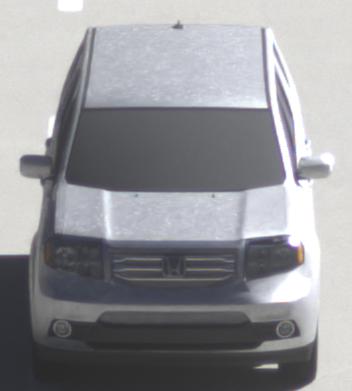
Make: Honda
Model: Pilot
Detailed model: Gen. 2 Facelift
Model produced from: 2012
Model produced until: 2015
Doors: 5
Color: white
Road condition: dry road
Daytime: morning or afternoon
Contrast: high contrast